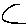
Label: moon